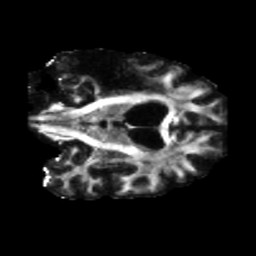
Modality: FA
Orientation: coronal
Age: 71
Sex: male
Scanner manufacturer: siemens
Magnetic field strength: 3 T
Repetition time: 5.47 s
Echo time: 0.0854 s